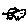
Label: bird